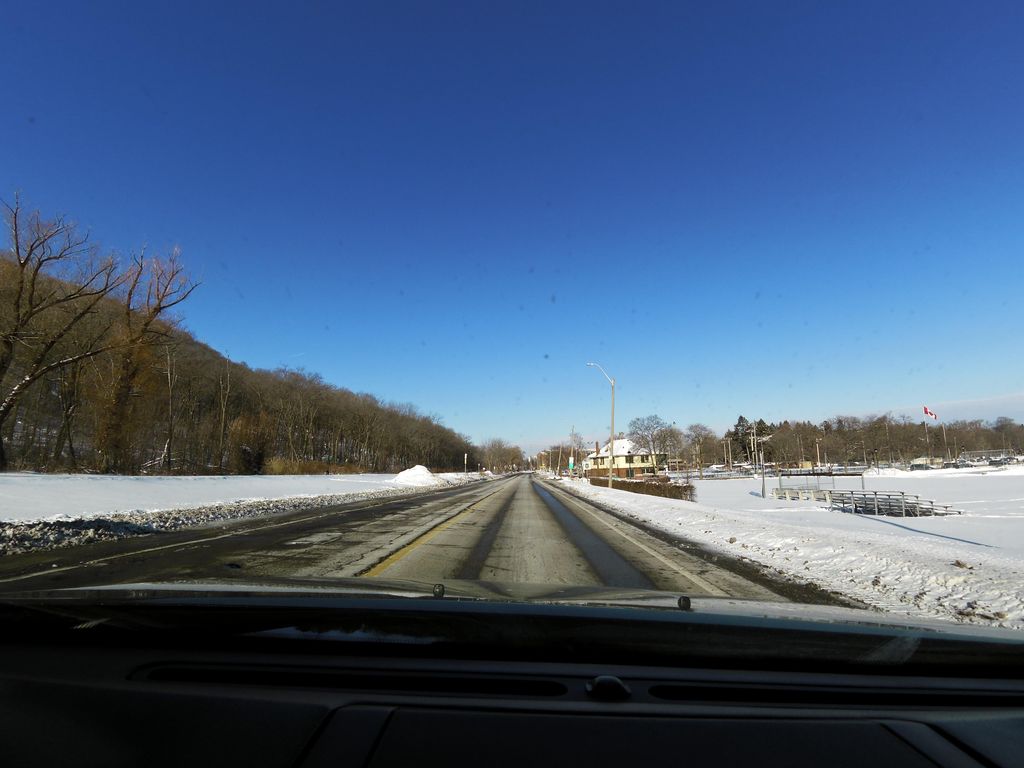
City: hamilton